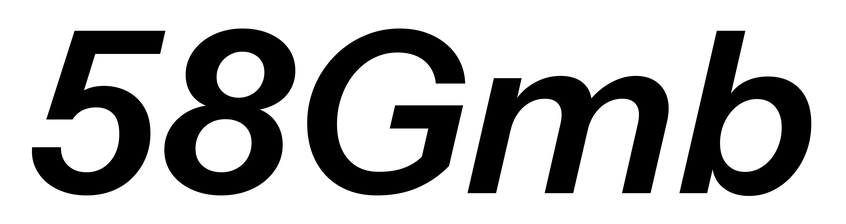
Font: InstrumentSans-Italic_SemiBold_Italic